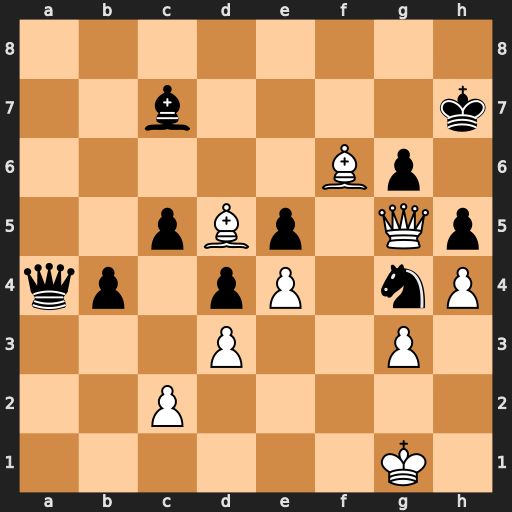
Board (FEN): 8/2b4k/5Bp1/2pBp1Qp/qp1pP1nP/3P2P1/2P5/6K1
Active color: w
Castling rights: -
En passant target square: -
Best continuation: Bg8+ Kxg8 Qxg6+ Kf8 Qg7+ Ke8 Qe7#